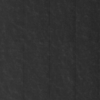
Label: not_dusty